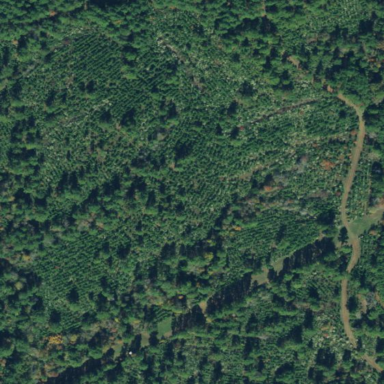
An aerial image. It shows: Evergreen needle-leaved forest.